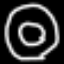
Label: donut